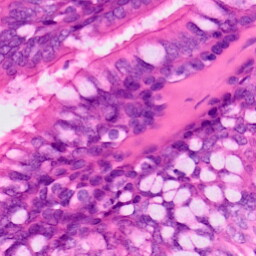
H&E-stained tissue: Lung